Question: I'm trying to debug a website written with Symfony 2 using Eclipse Mars. After solving the Composer dependencies (the ones from composer.json), and setting up the database, I cannot get past this error, and I could not find any clue on the web. Any suggestion?

: I ran another Composer update, cleaned and built and now I have four instances of the same error:
'''
White spaces are required between publicId and systemId.
'''
Each instance of the error matches a doctrine xml: Group.mongodb.xml, User.mongodb.xml, Group.orm.xml, User.orm.xml.
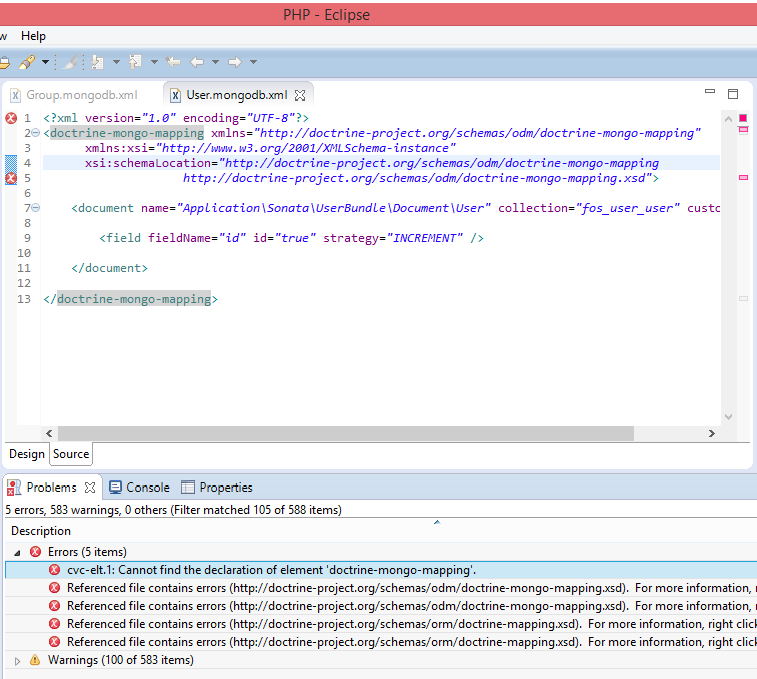
Answer: In the 'xsi:schemaLocation' attribute, switching the two URLs solved it (the one ending in .xsd goes first)